Interaction volume radius: 10 \u00c5
Interaction volume height: 10 \u00c5
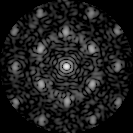
Disorder parameter: 0.4514